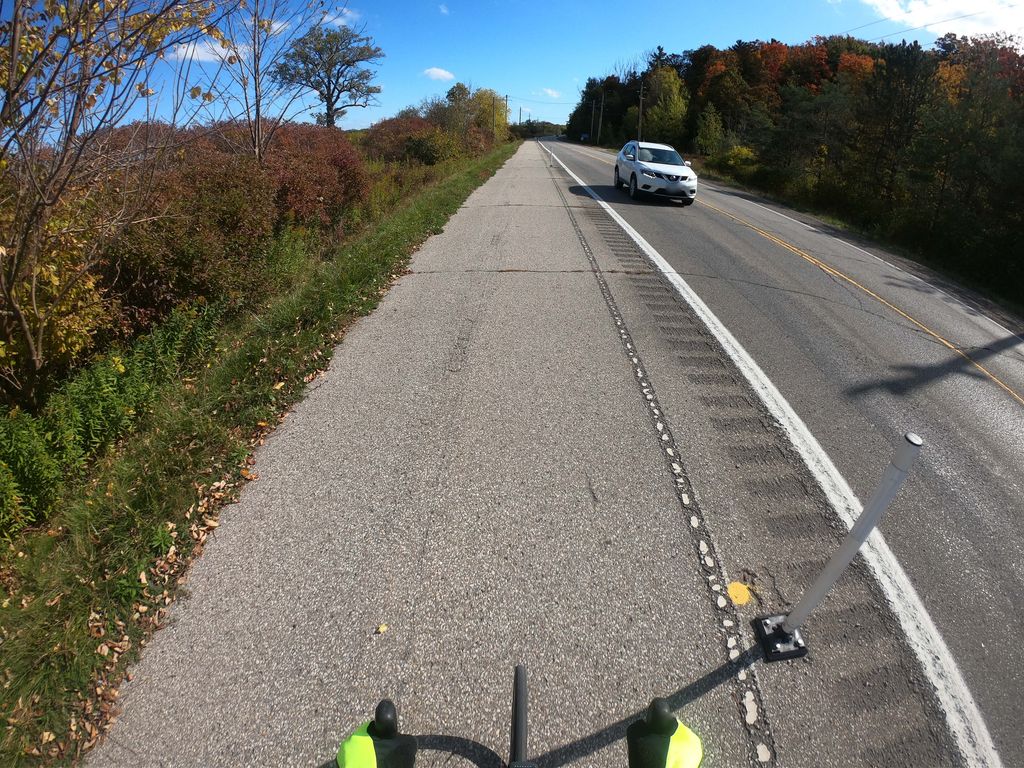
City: kitchener-waterloo